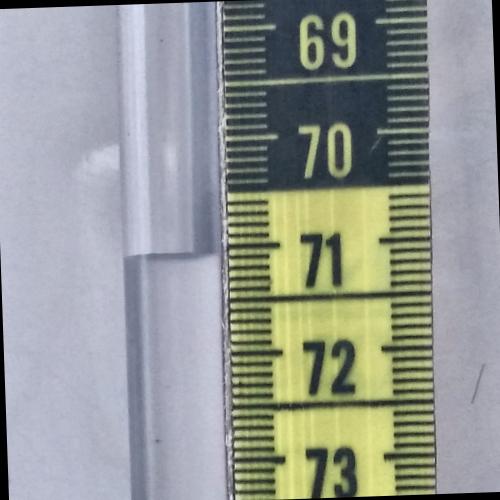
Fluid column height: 71.0 cm